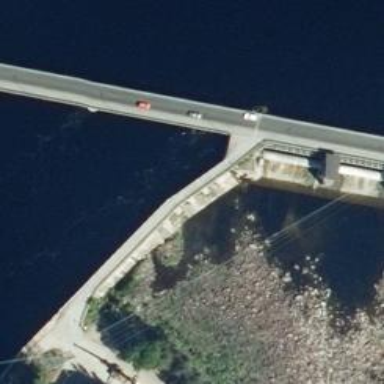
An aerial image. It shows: Dam along waterway.